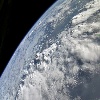
Label: cloud